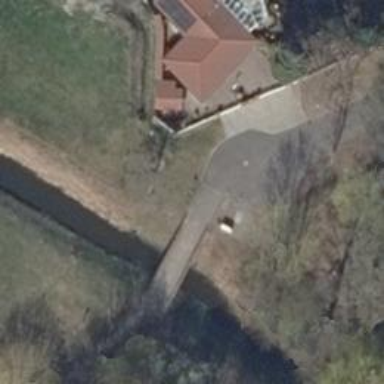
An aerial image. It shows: Driveway.